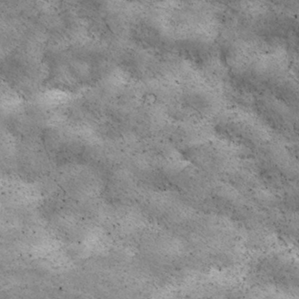
Label: non_frost